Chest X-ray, PA view. Patient: 41 years old, sex M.
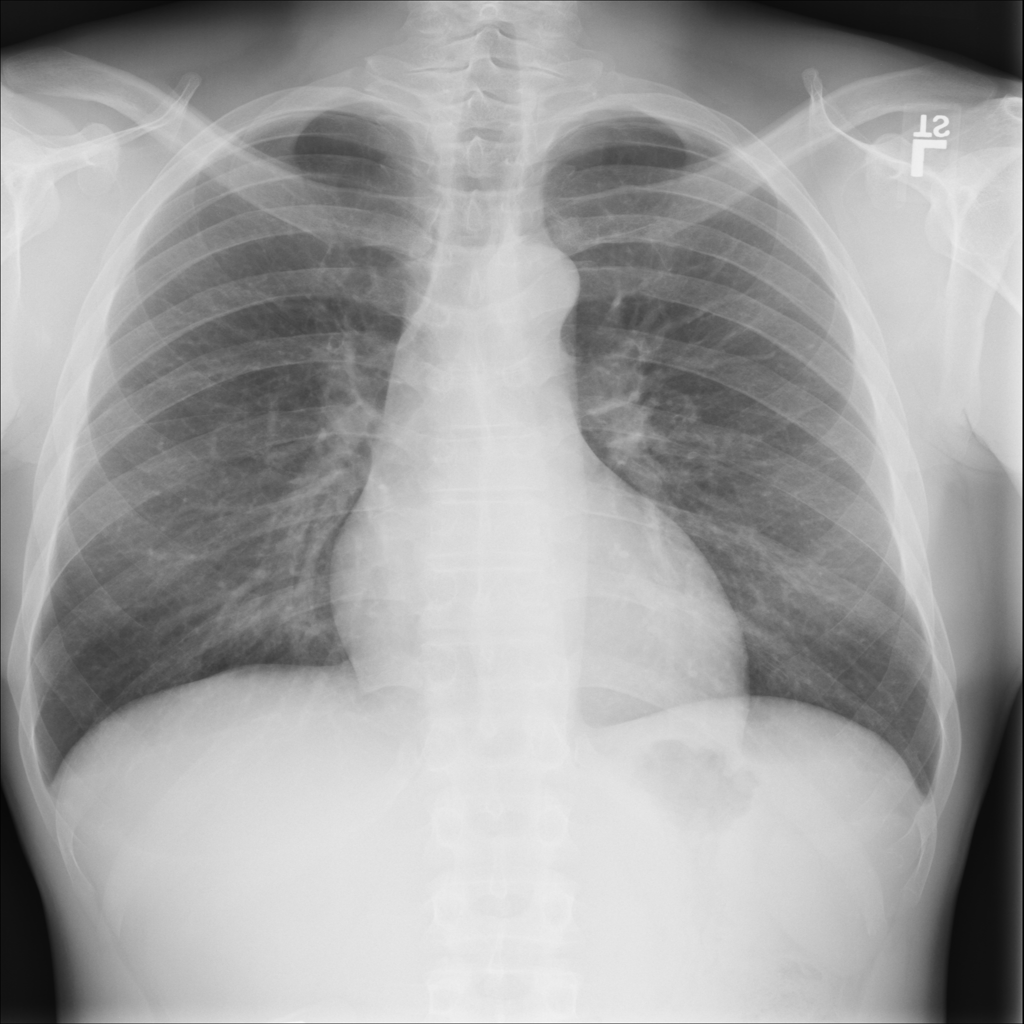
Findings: No Finding